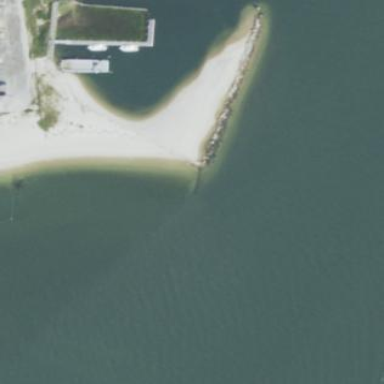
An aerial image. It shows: Breakwater structure.